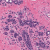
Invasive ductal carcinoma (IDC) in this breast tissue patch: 0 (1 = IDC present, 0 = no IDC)